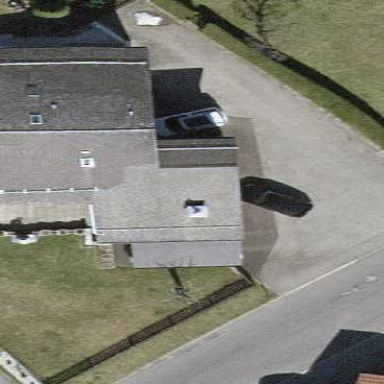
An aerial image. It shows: Garage.